Field crop: maize
Growth stage: 1
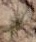
Species: salsola